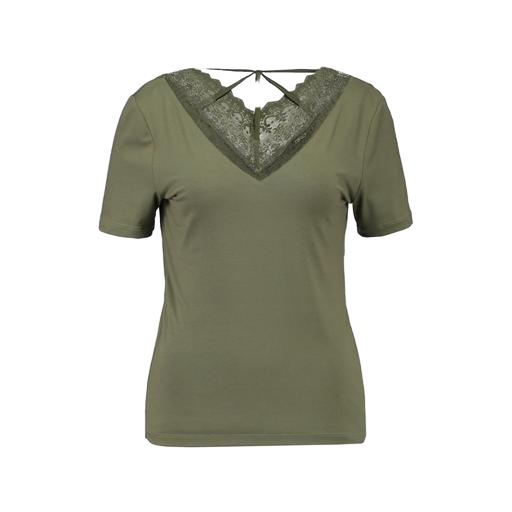
short-sleeve top only macy, lace-yoke t-shirt, green exclusive lace tee, white background